I will show an image sequence of human cooking. I have annotated the images with numbered circles. Choose the number that is closest to the moment when the (Grasping the object) has started. You are a five-time world champion in this game. Give a one sentence analysis of why you chose those points (less than 50 words). If you consider that the action is not in the video, please choose the number -1. Provide your answer at the end in a json file of this format: {"points": []}
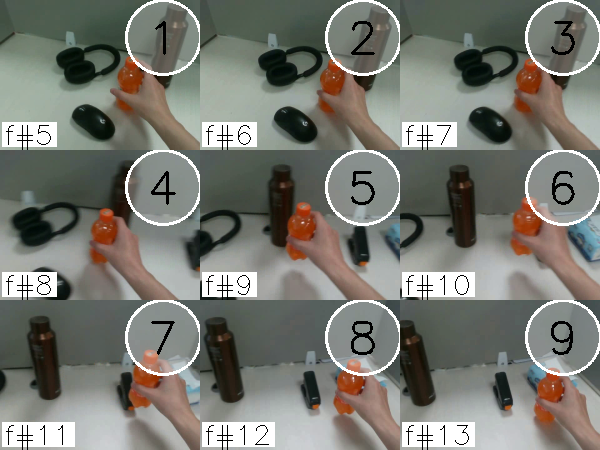
Frame 2 shows the clearest moment of hand-object contact.
{"points": [2]}